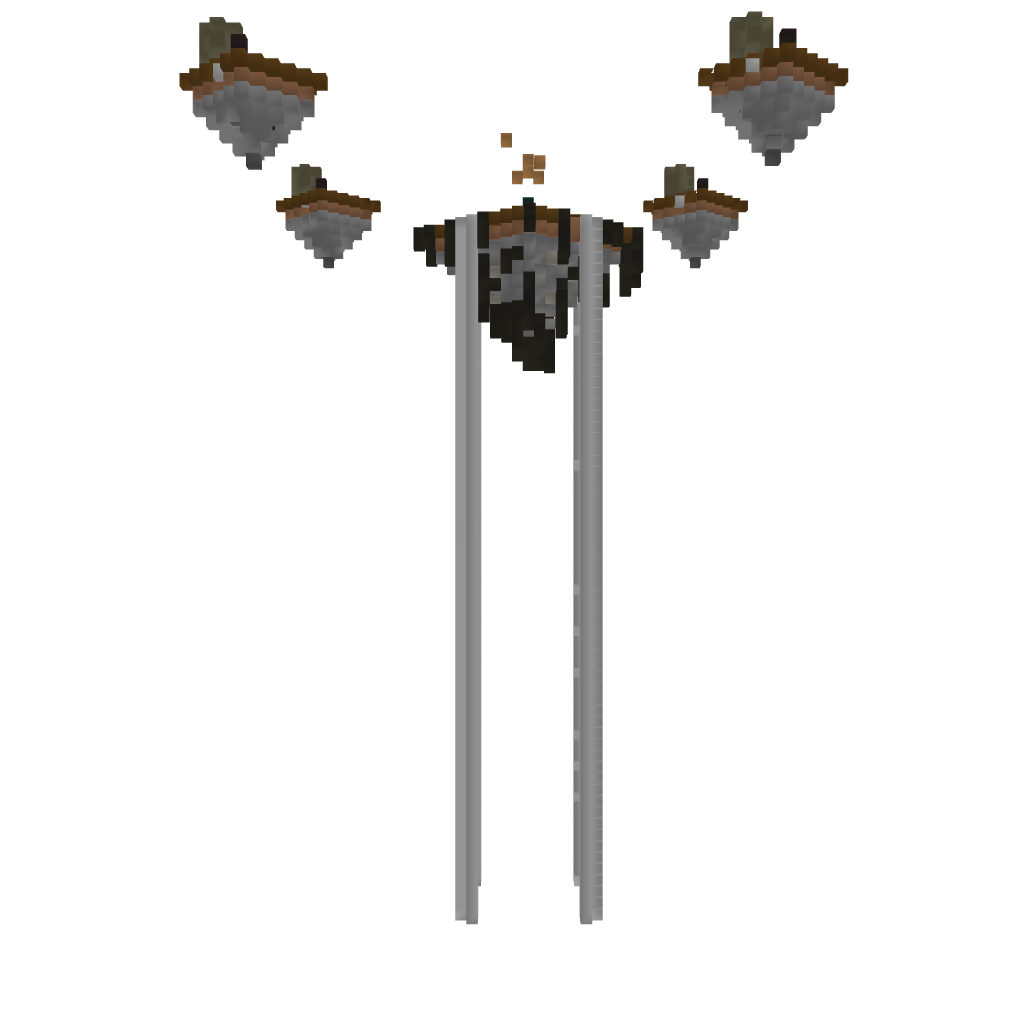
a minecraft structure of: SkyWars 4/4